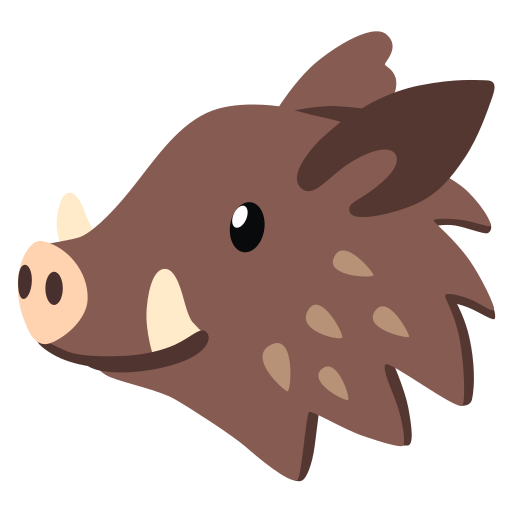
Emoji: 🐗